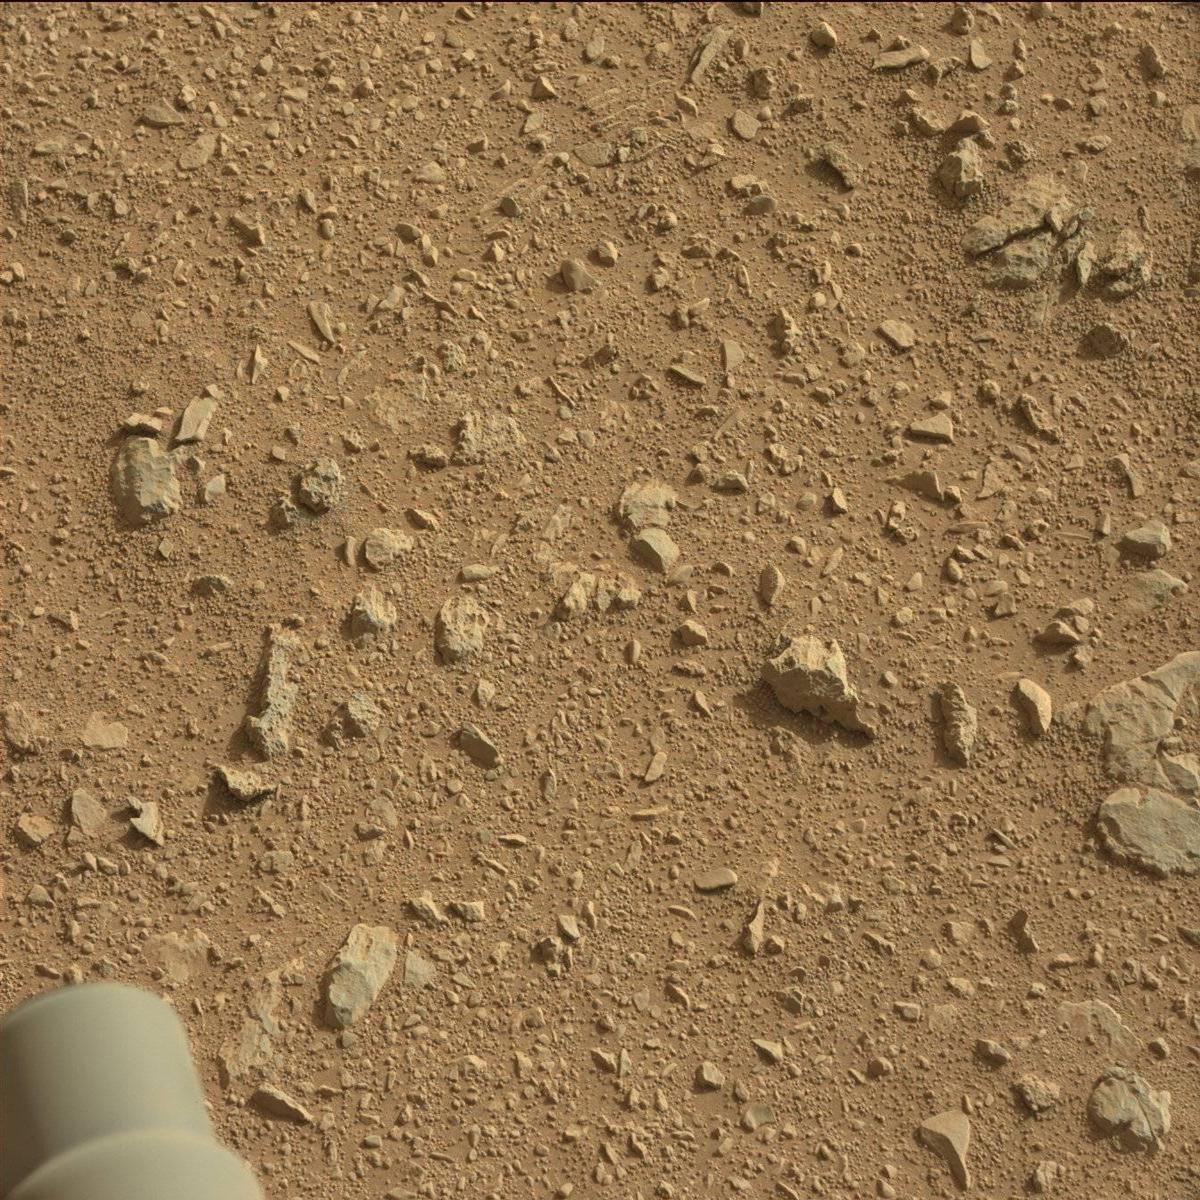
Terrain classes present: Bedrock, Rock, Rover, Sand / Soil